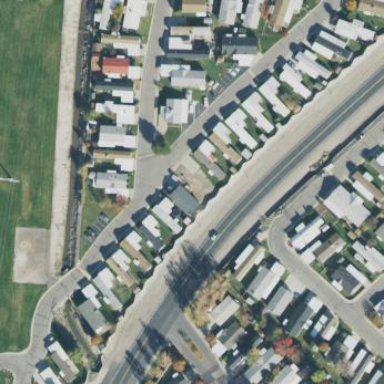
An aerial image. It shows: Residential area designated as mobile home park.